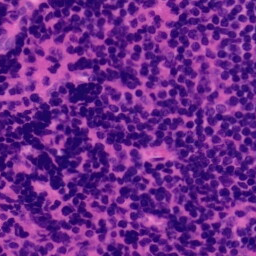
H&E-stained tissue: Tonsil